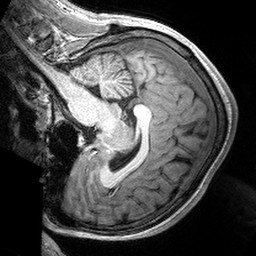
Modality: T1w
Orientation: sagittal
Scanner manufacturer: siemens
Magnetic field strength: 3 T
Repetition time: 2.53 s
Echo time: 0.00288 s